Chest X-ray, PA view. Patient: 25 years old, sex M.
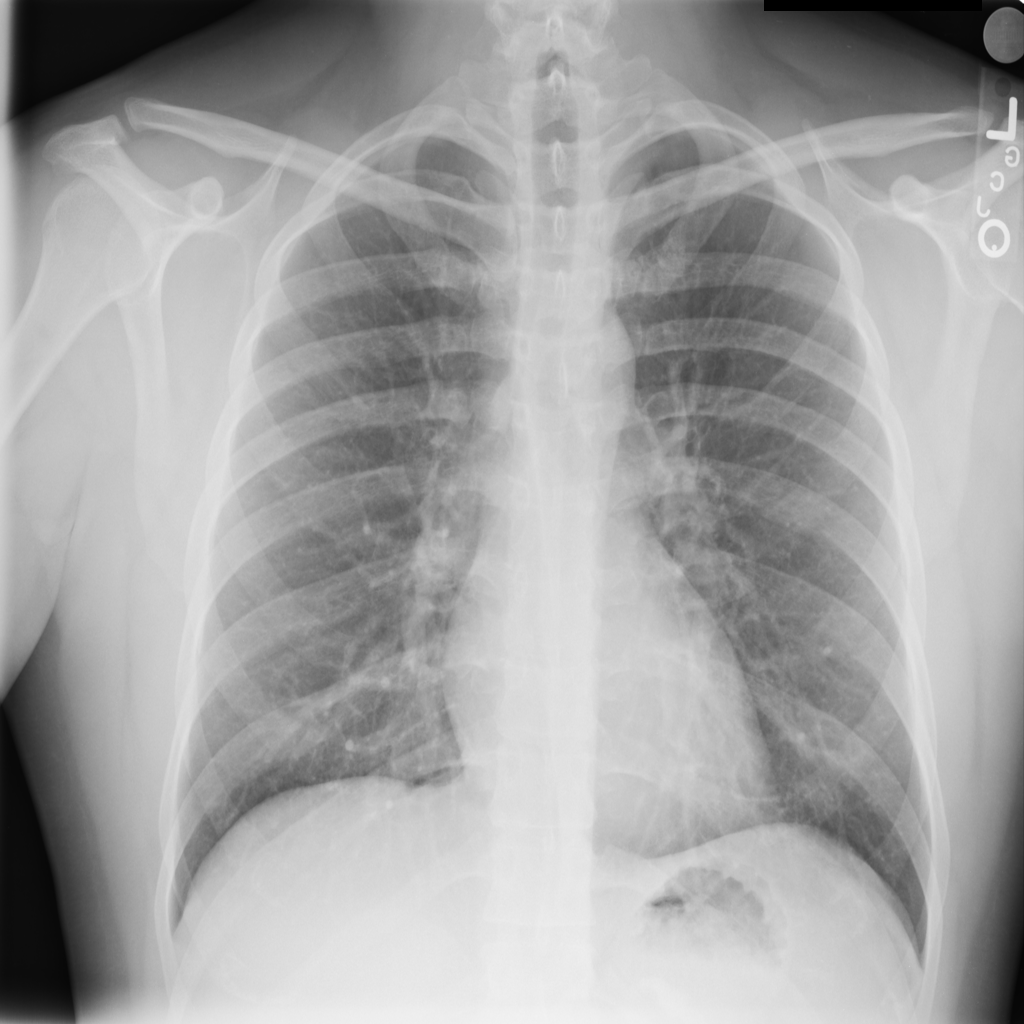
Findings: No Finding